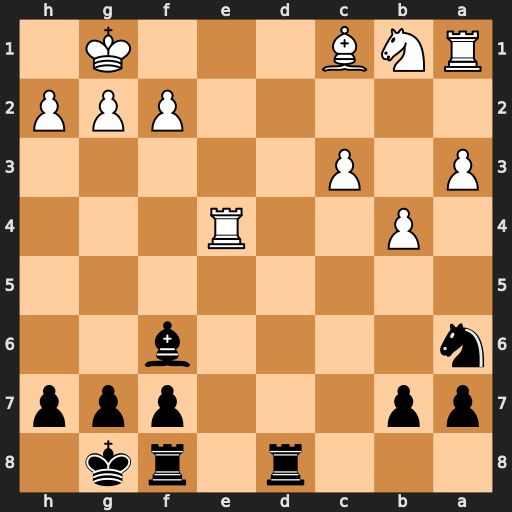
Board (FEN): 3r1rk1/pp3ppp/n4b2/8/1P2R3/P1P5/5PPP/RNB3K1
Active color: b
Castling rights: -
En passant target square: -
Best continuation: Rd1+ Re1 Rxe1#